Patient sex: M
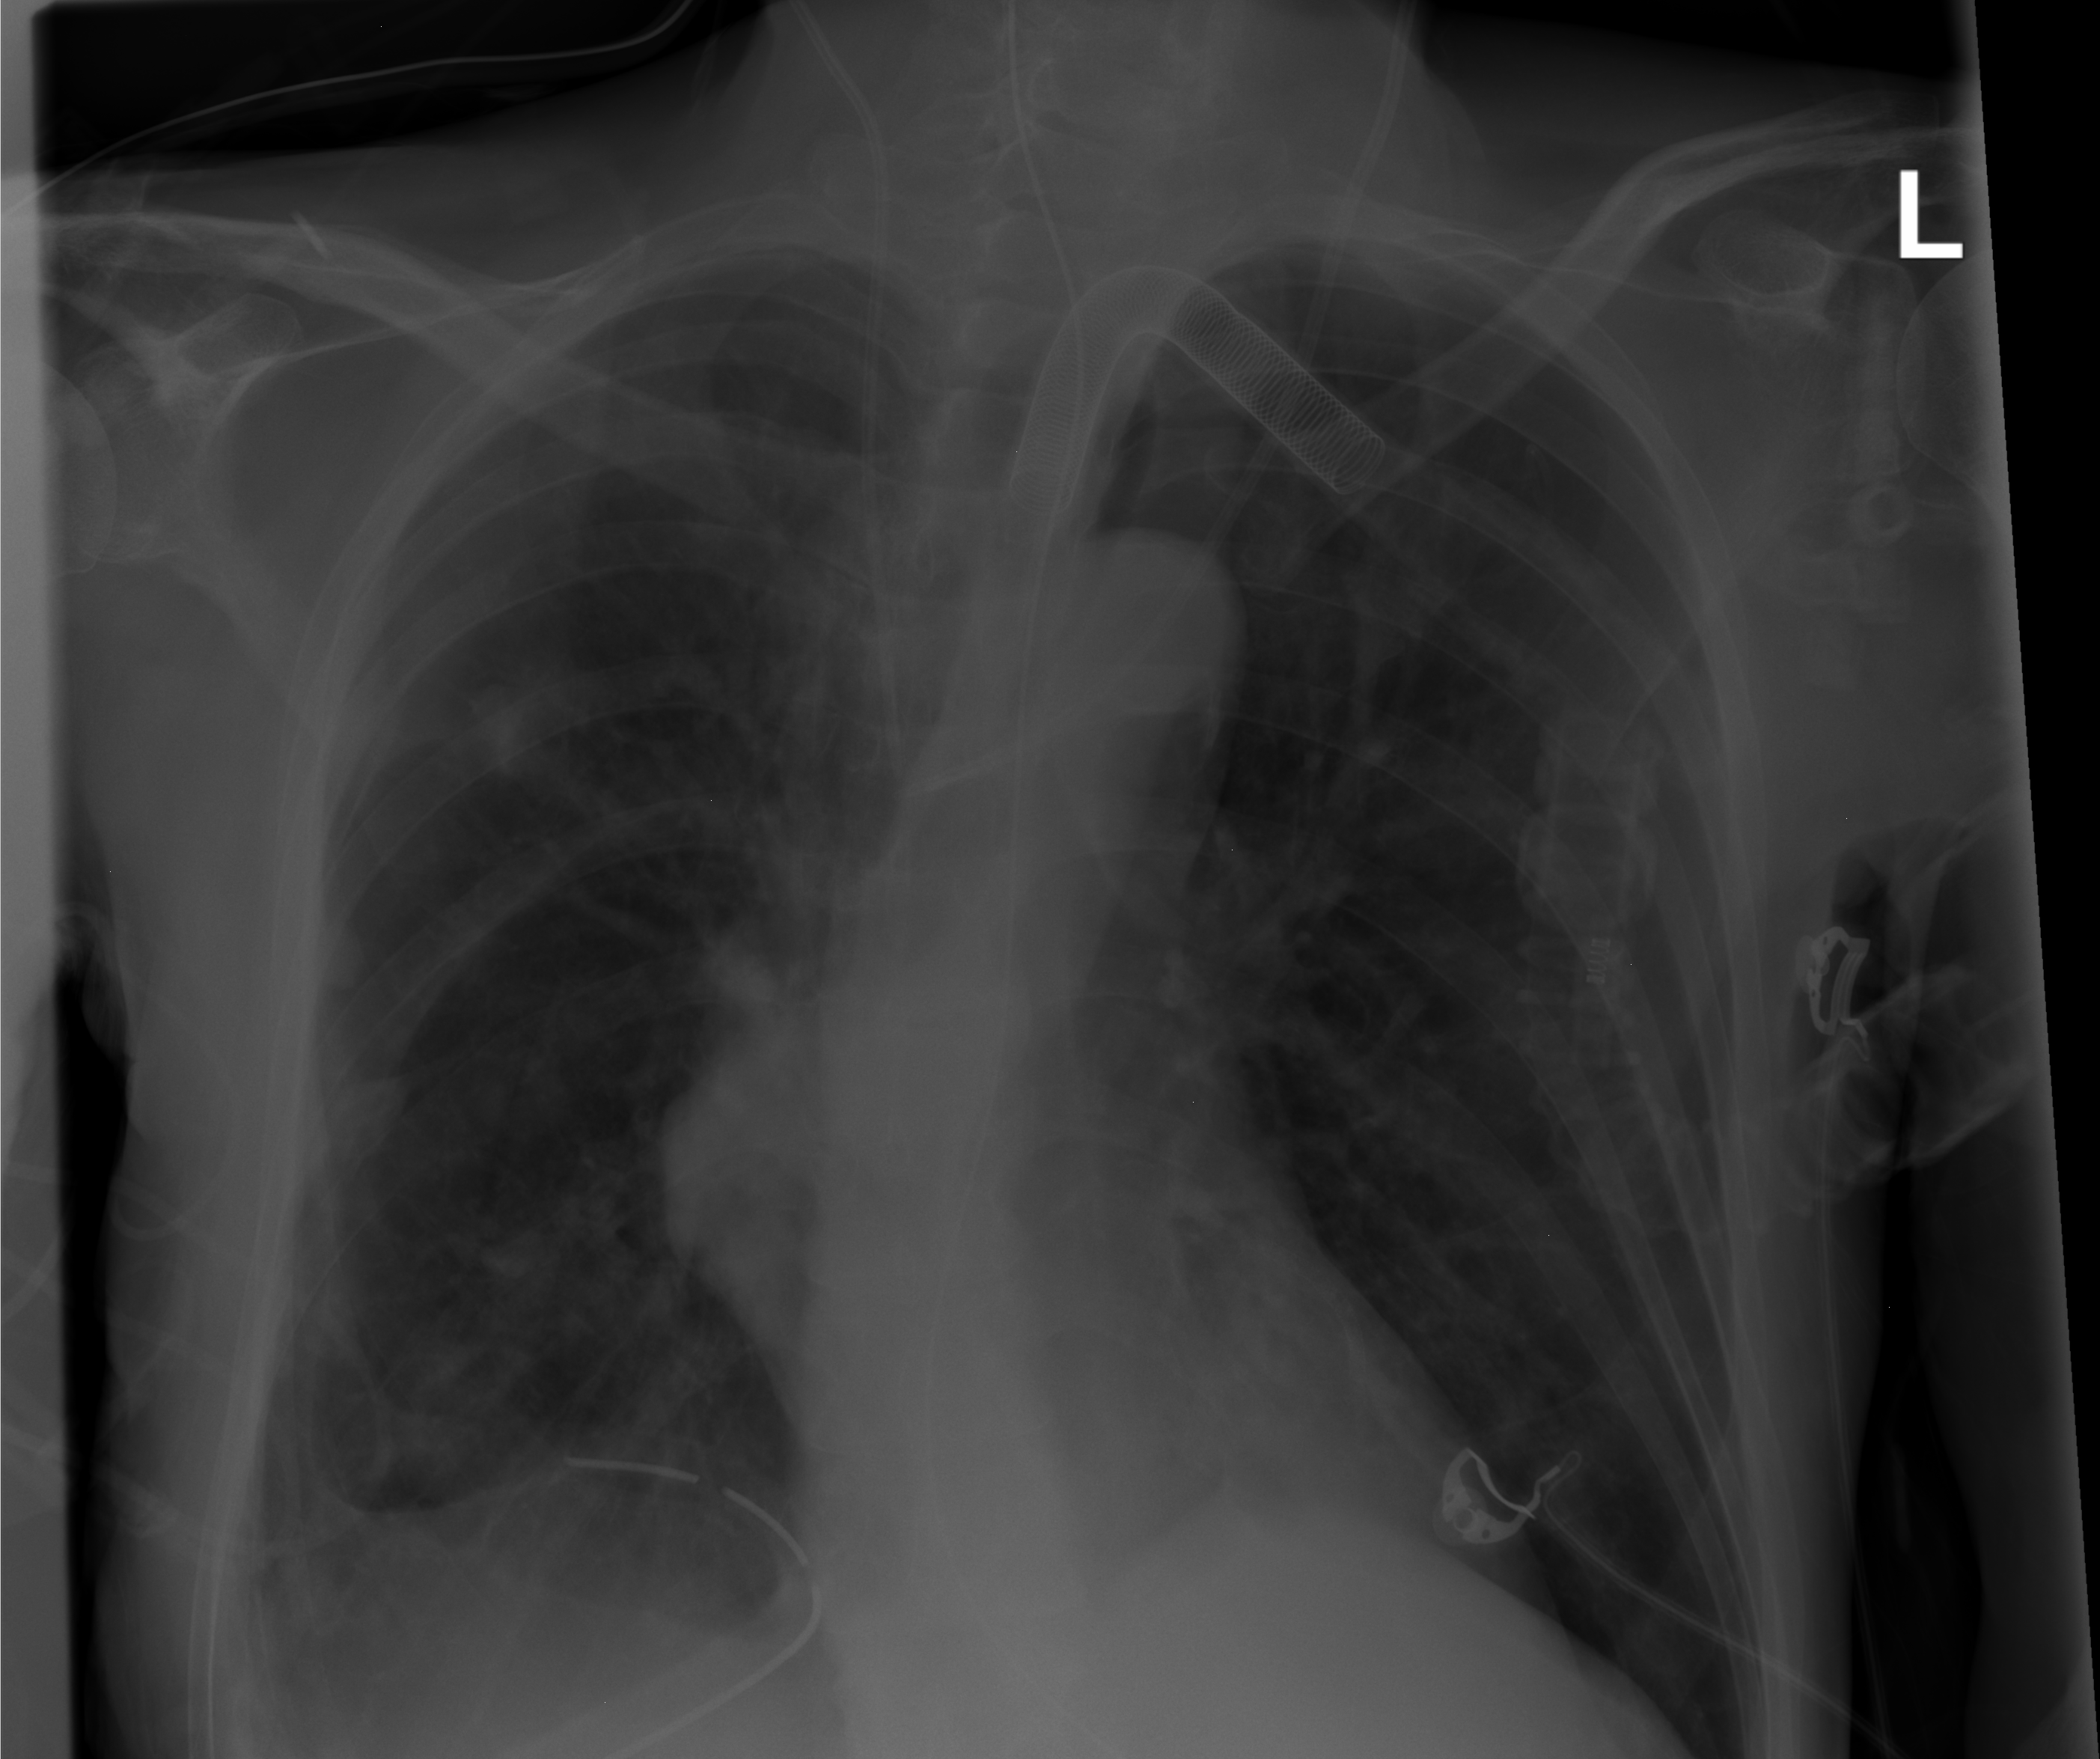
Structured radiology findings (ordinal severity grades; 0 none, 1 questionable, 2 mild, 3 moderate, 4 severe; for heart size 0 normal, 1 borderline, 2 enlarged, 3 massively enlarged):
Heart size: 0
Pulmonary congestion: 0
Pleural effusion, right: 2
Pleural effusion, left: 0
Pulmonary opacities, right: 0
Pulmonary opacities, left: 0
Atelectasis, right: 0
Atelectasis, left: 0